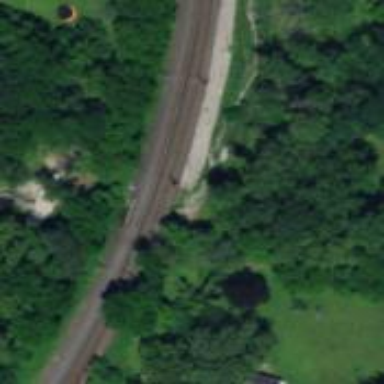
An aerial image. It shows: Bridge for light rail electrified with contact line.